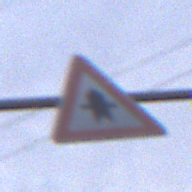
Verkehrszeichen: Vorfahrt
Umgebung: Outdoor, Urban
Tageszeit: SunriseSunset
Wetter: PartlyCloudy
Licht: Natural
Jahreszeit: NotSpecified
Kontrast: LowContrast